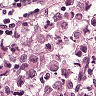
Metastatic tissue present: yes